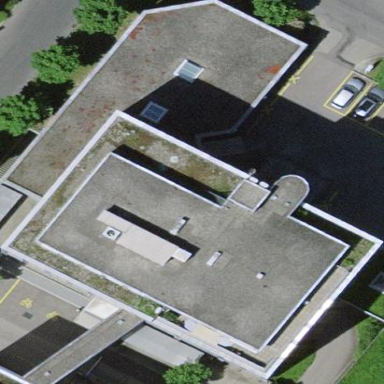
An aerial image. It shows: Office building.